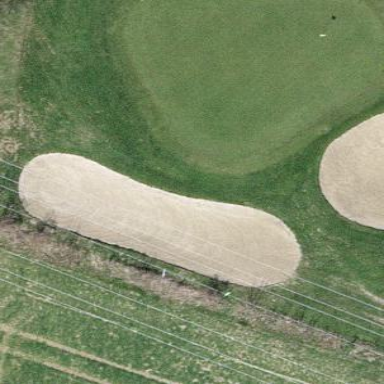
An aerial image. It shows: Sand bunker on golf course.